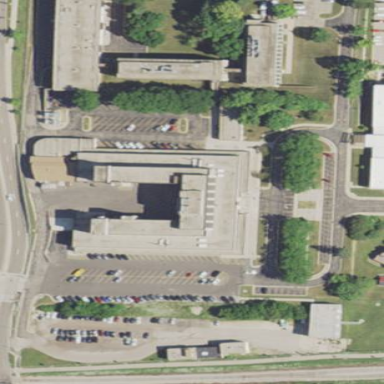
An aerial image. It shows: Building.